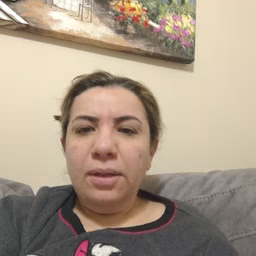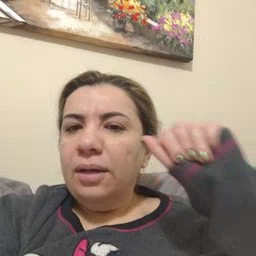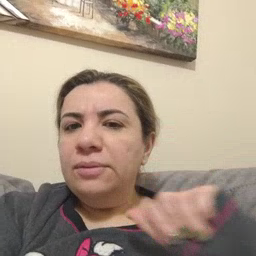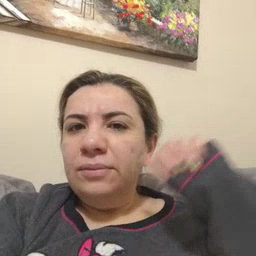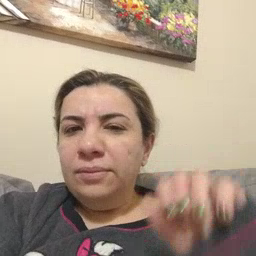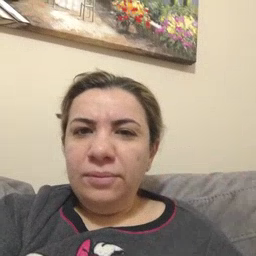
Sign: aunt